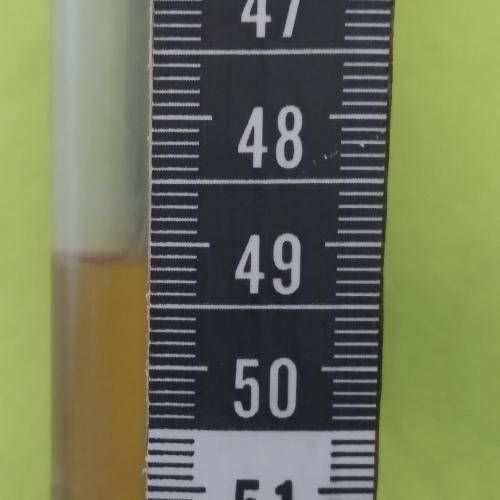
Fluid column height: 49.1 cm